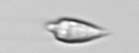
Label: Oxytoxum